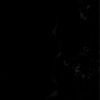
Label: not_dusty